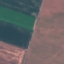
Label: AnnualCrop